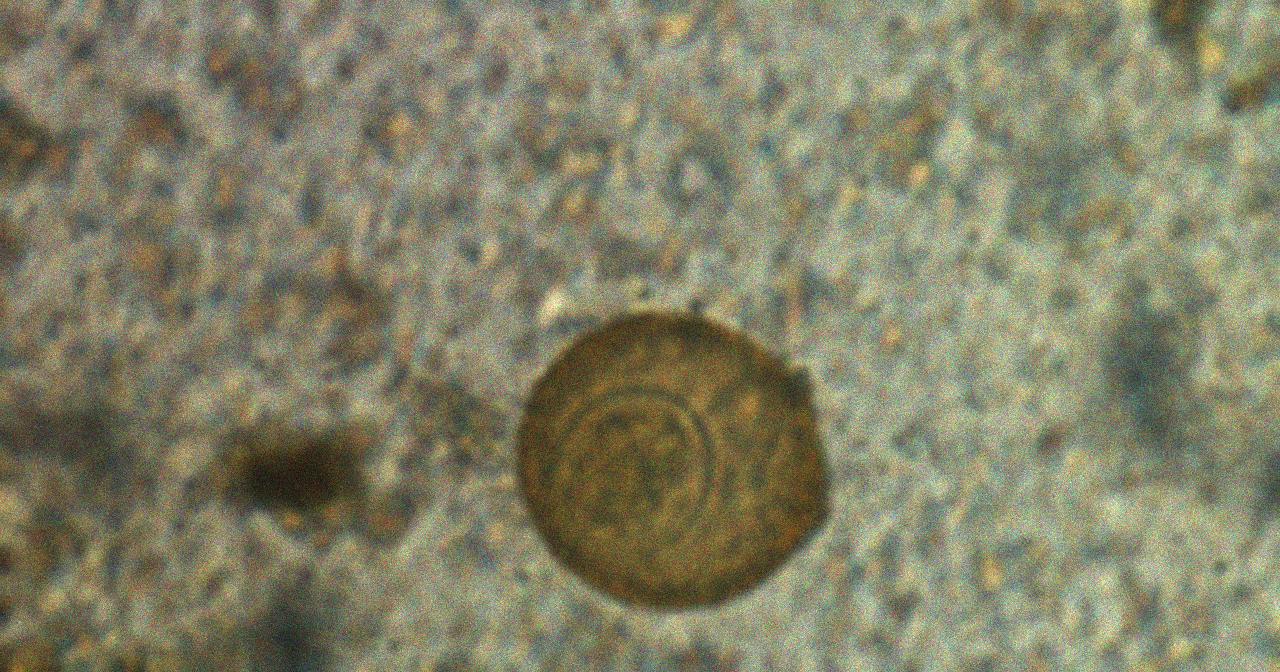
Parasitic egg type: Hymenolepis diminuta